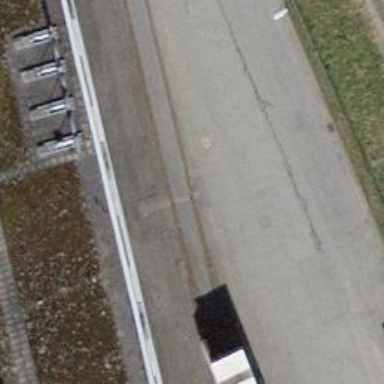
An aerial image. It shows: Single-track railway spur.